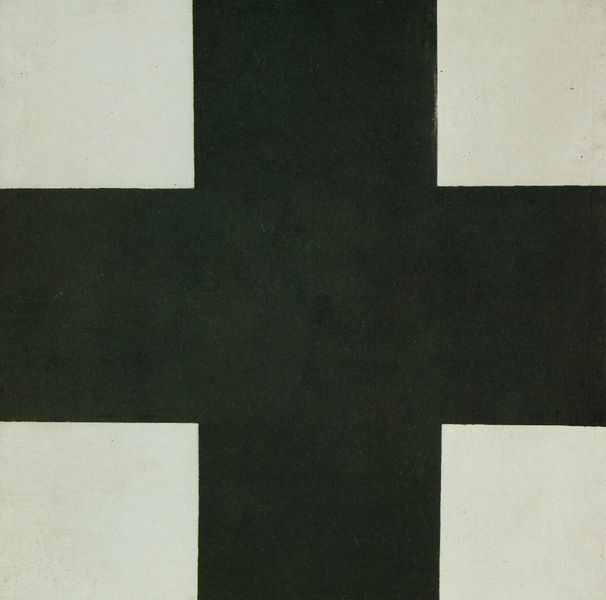
Titel: Schwarzes Kreuz
Künstler: Kasimir Malewitsch
Standort: St. Petersburg
Institution: Russisches Museum
Schlagwörter: dunkel, gemälde, weiß, grün, fenster, grau, hell, hintergrund, schwarz, straße, malerei, rahmen, tod, bild, wege, kontrast, ruhe, zwei, fahne, moderne, russland, abstrakt, flächen, modern, farbe, formen, monochrom, linien, massiv, einfach, detail, nah, symmetrie, balken, anthrazit, rechtecke, vier, kreuz, rechteck, minimalismus, kreuzung, symmetrisch, form, schlicht, schwarz weiss, schweiz, scharz, bedrohlich, leinwand, friedhof, bauhaus, ecken, quadrate, wappen, geometrisch, gegenüber, schief, kanten, geometrie, lewitt, quadrat, viereck, vierecke, krumm, zweifarbig, filz, beuys, konstruktivismus, kubisch, schimmernd, quadratisch, russisch, horizontale, griechisches kreuz, vertikale, informel, symbolisch, negativform, plus, archaisch, sche, konkret, lissitzky, malewitsch, suprematismus, kasimir, minimal art, tapies, ungerade, malewich, malevich, nicht symmetrisch, weißer grund, unsauber, suprmatismus, schwarzes kreuz, nicht orthogonal